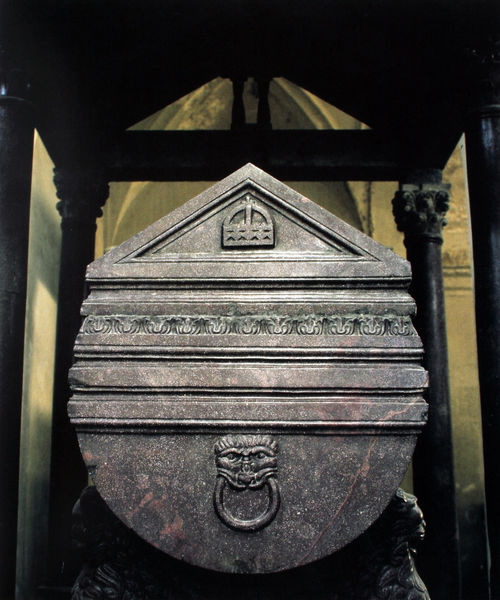
Titel: Sarkophag Kaiser Friedrichs II.
Standort: Palermo
Institution: Kathedrale
Schlagwörter: kopf, dreieck, gelb, braun, grau, marmor, schwarz, säule, säulen, dach, schloss, ornament, architektur, rahmen, stein, tod, kirche, krone, rosa, rund, henkel, beine, füße, giebel, violett, könig, spitz, ornamente, seitenansicht, verzierung, metall, balken, granit, ring, pfosten, foto, fotografie, photographie, griff, überdachung, deckel, zinn, seite, löwenkopf, kapitelle, kathedrale, kapitell, oranmente, photo, halbrund, fries, maserung, gesims, gruft, sarg, löwen, sandstein, farbfoto, gotisch, grab, maul, baldachin, löwe, korinthisch, fotographie, metal, sakral, maromor, mäander, grabmal, gebälk, grabmahl, sarkophag, tumba, kircheninnenraum, katafalk, adeling, marmoeriert, grabmal friedrich ii., marmoerier, marmorsarg, sarkopharg, sorkophag, tao, tumbe, köing, aufgebarrt